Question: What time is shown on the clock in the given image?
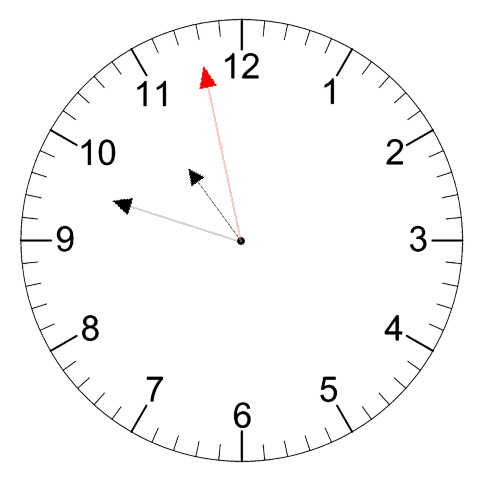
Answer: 10:47:58